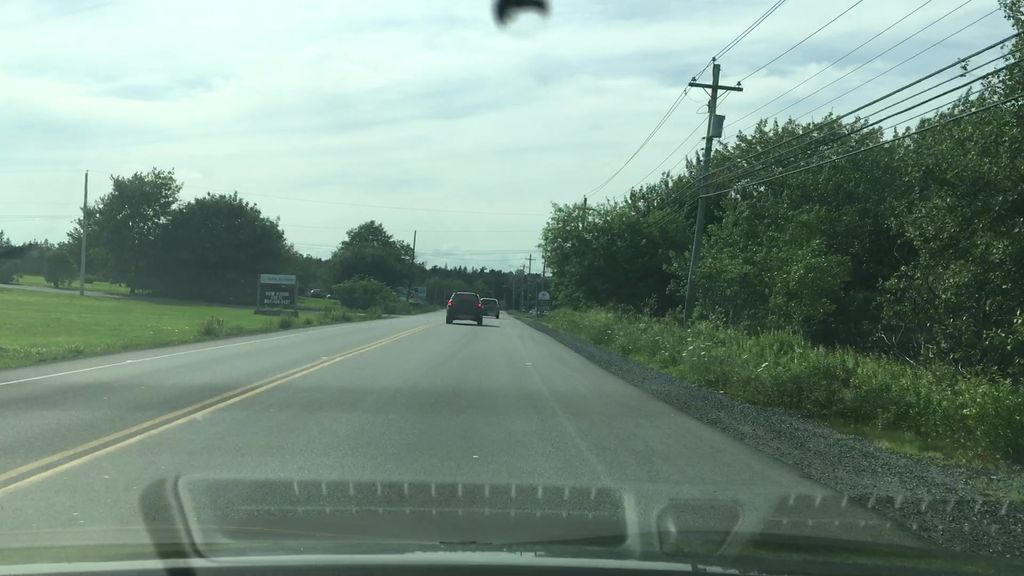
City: halifax